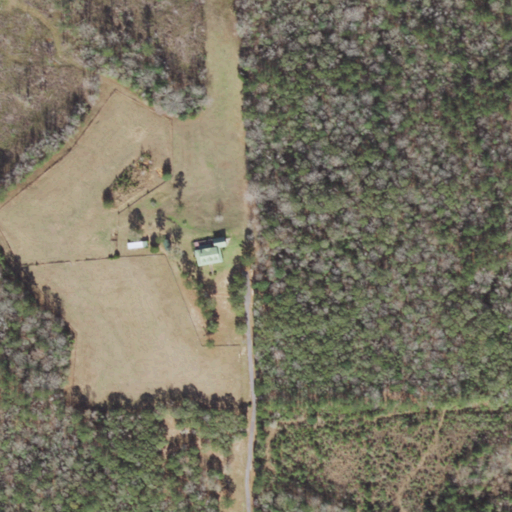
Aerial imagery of mountain in Florida named Dykes Hill containing evergreen forest, shrub, grassland, mixed forest, low intensity development, and open development